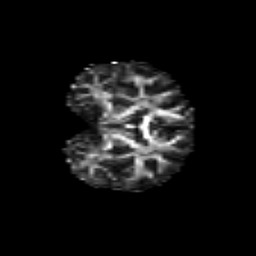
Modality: FA
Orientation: coronal
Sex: male
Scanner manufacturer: siemens
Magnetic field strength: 3 T
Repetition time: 5 s
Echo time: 0.071 s